Question: I'm keeping track of sports stats in a league and would like to be able to sort results according to whether a team was playing at home or away. My spreadsheet is set up so that each team has its own column with its name on top and results below with various stats in between (average, standard deviation etc.) On the lefthand side of this column (where the results are) is another column with @ symbols to mark away games. I would like to use this symbol (and absence of symbol) to create home/away statistics (as opposed to simply compiling both away and home games in a single cell). The formula I have in mind would look like this
// If result is preceded by @ symbol, apply to formula here, if not, apply to formula there.
Please have a look at the example (using std. dev.) to better understand my question.

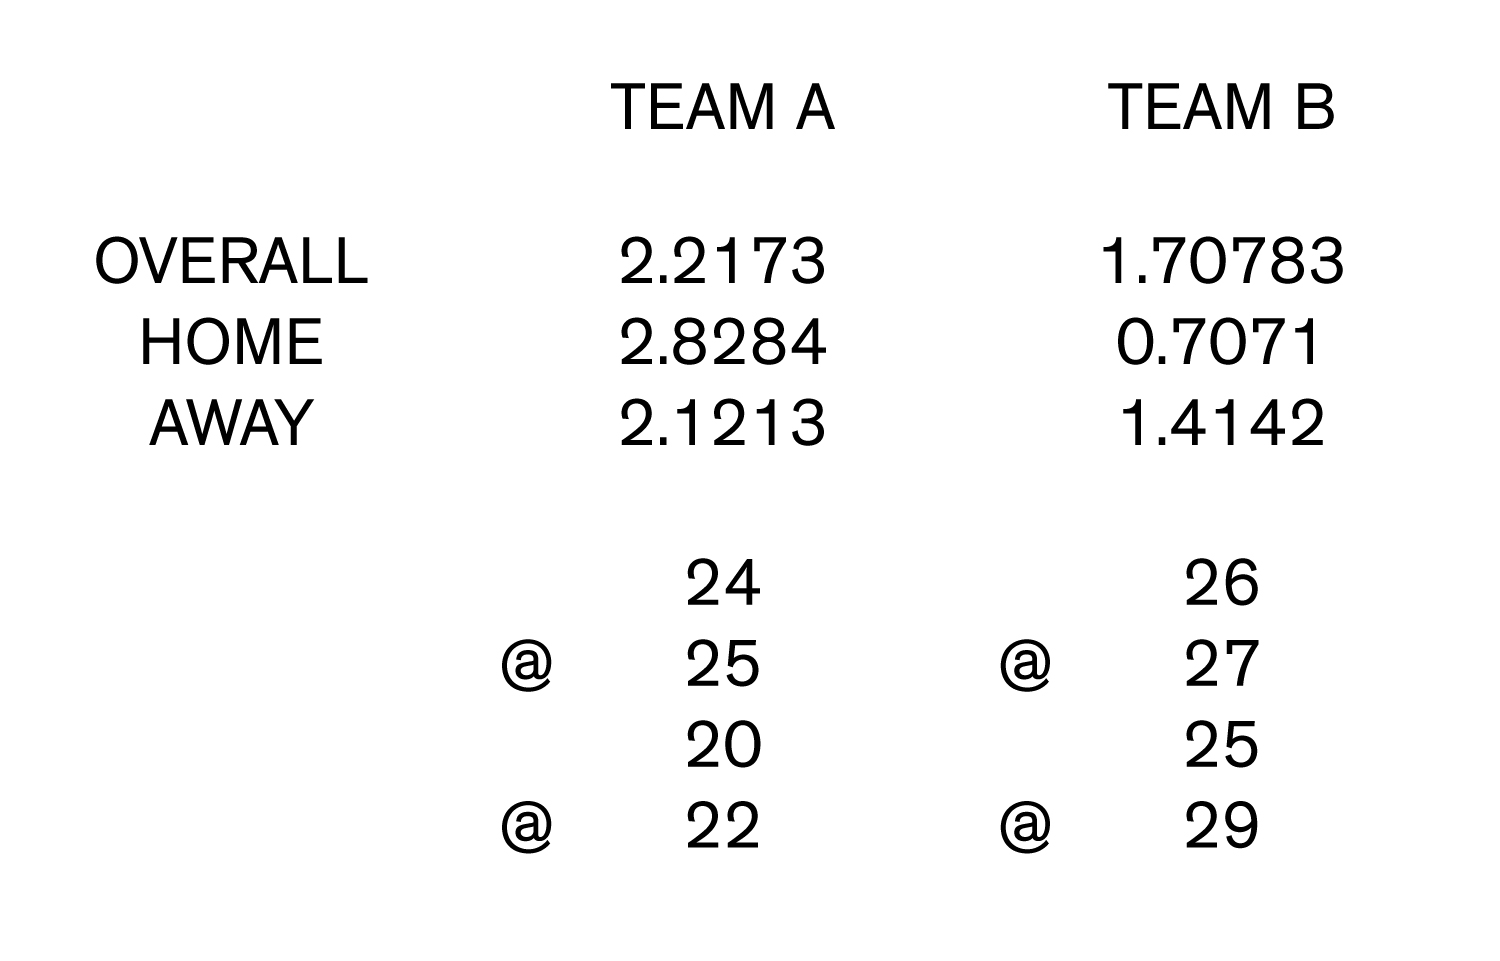
Answer: You can use an IF function as shown below.
'''
{=SUM(IF(A5:A8="@",B5:B8))}
'''
Where column "A" has (or doesn't have) your "@" sign and column "B" is your data.
So you would do your math against what is inside the "IF" statement. For the data without the "@" sign you would use "" instead of "@".
Two key things:
1. There's no need for a result for "value_if_false" in the "IF" statement, so you can leave it out.
2. This has to be entered as an array formula, so instead of just enter, you have to do ctrl-shift-enter. That will put the curly brackets around it; "{" and "}".